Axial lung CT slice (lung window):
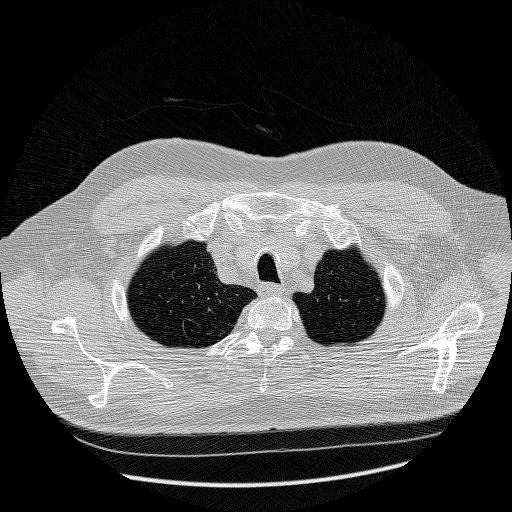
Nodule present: no